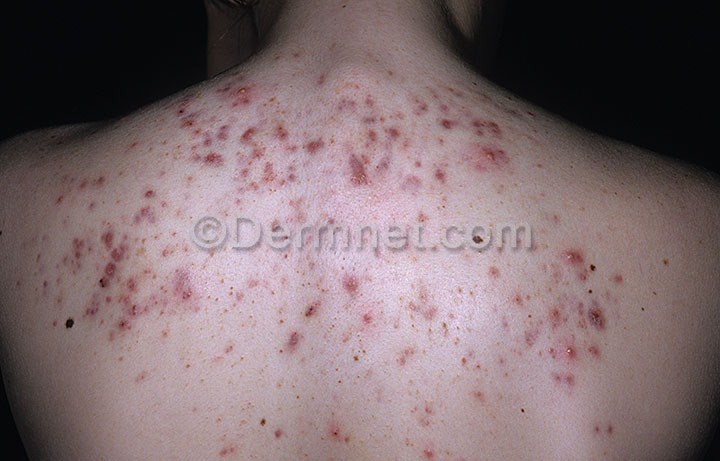
Disease: Acne and Rosacea Photos